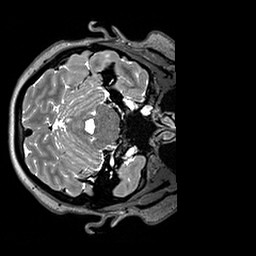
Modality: T2w
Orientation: axial
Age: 27
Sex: female
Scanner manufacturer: siemens
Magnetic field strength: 3 T
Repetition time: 3.2 s
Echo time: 0.408 s